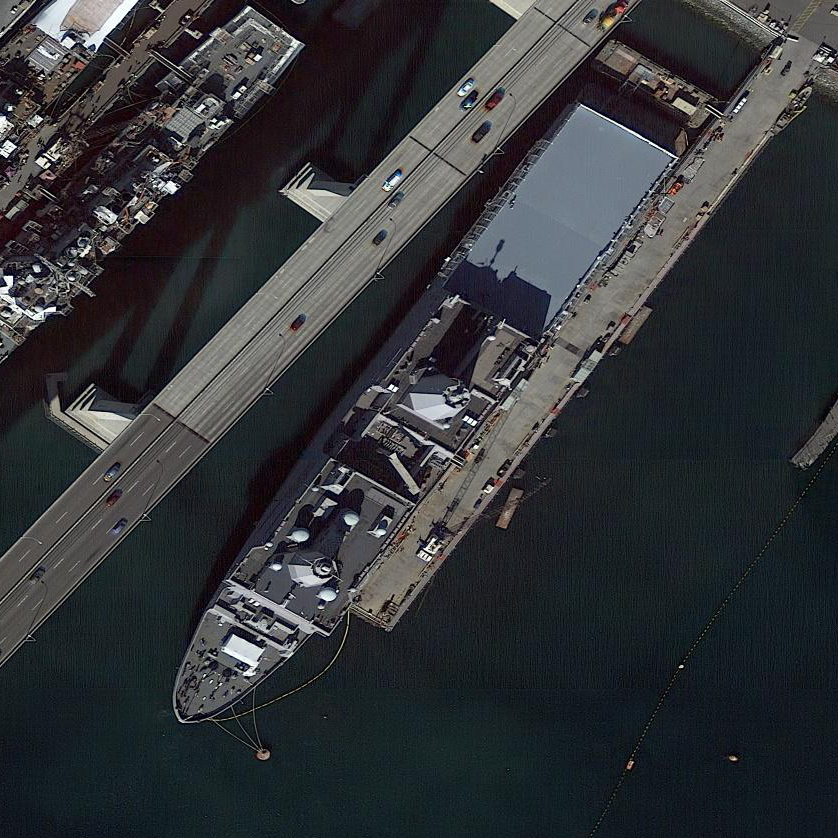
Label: combat